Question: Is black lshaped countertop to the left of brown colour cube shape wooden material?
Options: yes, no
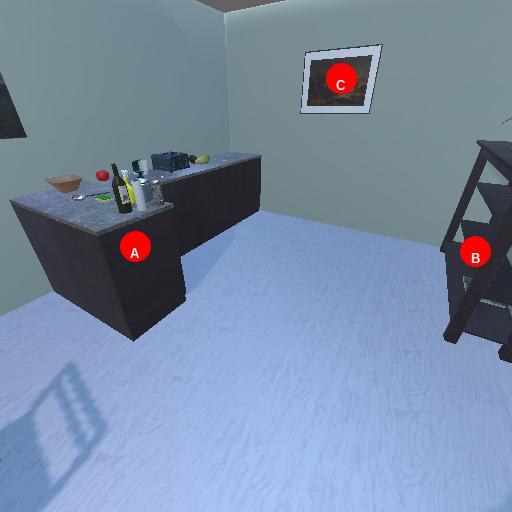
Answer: yes